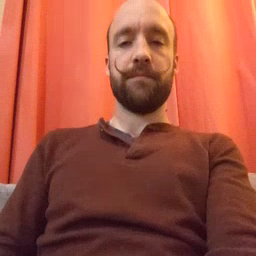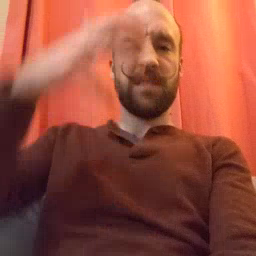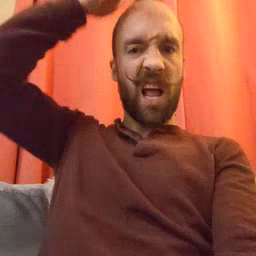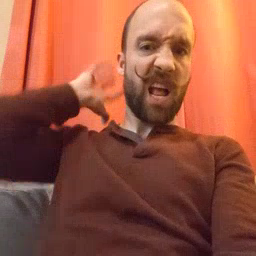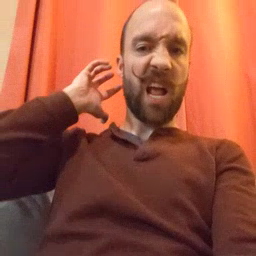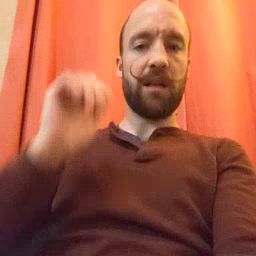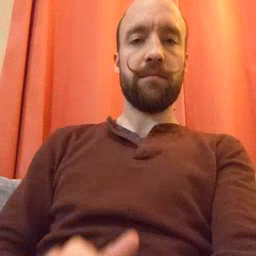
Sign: lion